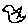
Label: bird